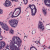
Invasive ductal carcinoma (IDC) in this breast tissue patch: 0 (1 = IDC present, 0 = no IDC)